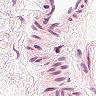
Metastatic tissue present: no